Question: I have a database table full of tweets, and one of the columns is "subject". When I store the tweets in the database, I check for the existence of specific keywords, and whichever one the tweet matches, the subject is set to that word.
> bieber, sucks OMG I love Bieber! bieber
---
bieber, sucks This vacuum really sucks well! sucks
On my site, I list out the share of the 'voice' on Twitter by these subjects. See below:

This will essentially be .
The bar charts look like this:
'''
<div class="barChart" data-value="2" data-title="eCircle"></div>
'''
I'm not the best SQL statement and PHP to accomplish this. I can brute force it and go through each individual keyword, but I don't want to make that many calls to my database...seems wasteful.
Can I get back the total count, then the counts of each keyword in one big query? Like it comes back as an array or something?
'''
<?php
include 'php/Connect.php';
$totalTweets = 0;
$ct = new Connect();
$con = $ct->connect();
$sql_query =
"SELECT COUNT(*) FROM tweets";
$res = mysql_query($sql_query, $con);
if (!$con | !$res) {
echo "Problems connecting...";
}
else {
mysql_close($con);
while($row = mysql_fetch_assoc($res)) {
$totalTweets = $row['count(*)'];
}
}
$sql_query =
"SELECT COUNT(*), subject FROM tweets
WHERE subject = 'KEYWORD HERE'";
$res = mysql_query($sql_query, $con);
if (!$con | !$res) {
echo "Problems connecting...";
}
else {
mysql_close($con);
while($row = mysql_fetch_assoc($res)) {
$firstKeyword = $row['subject'];
$firstKeywordCount = $row['count(*)'];
}
}
echo("<div class='barChart' data-value='".($firstKeywordCount/$totalTweets*100)."' data-title='$firstKeyword'></div>");
// CONTINUE THIS UNTIL ALL KEYWORDS/SUBJECTS HAVE BEEN DONE
?>
'''
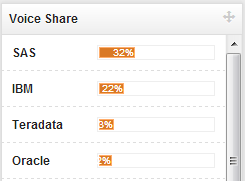
Answer: Can you do 2 queries?
'''
select subject, count(*) as numTweets from tweets group by subject;
select count(*) as totalTweets from tweets;
'''